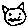
Label: cat